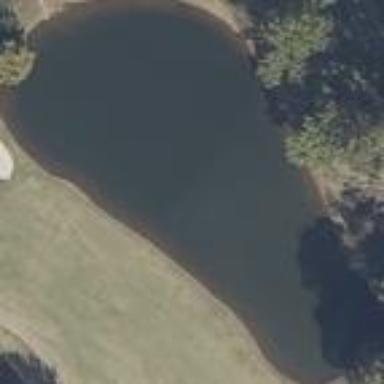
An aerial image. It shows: Water hazard in golf course. The hazard is natural water feature.